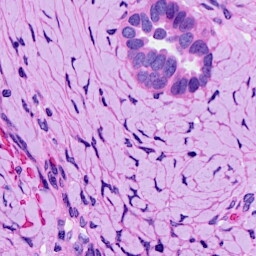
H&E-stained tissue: Ovarian